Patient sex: M
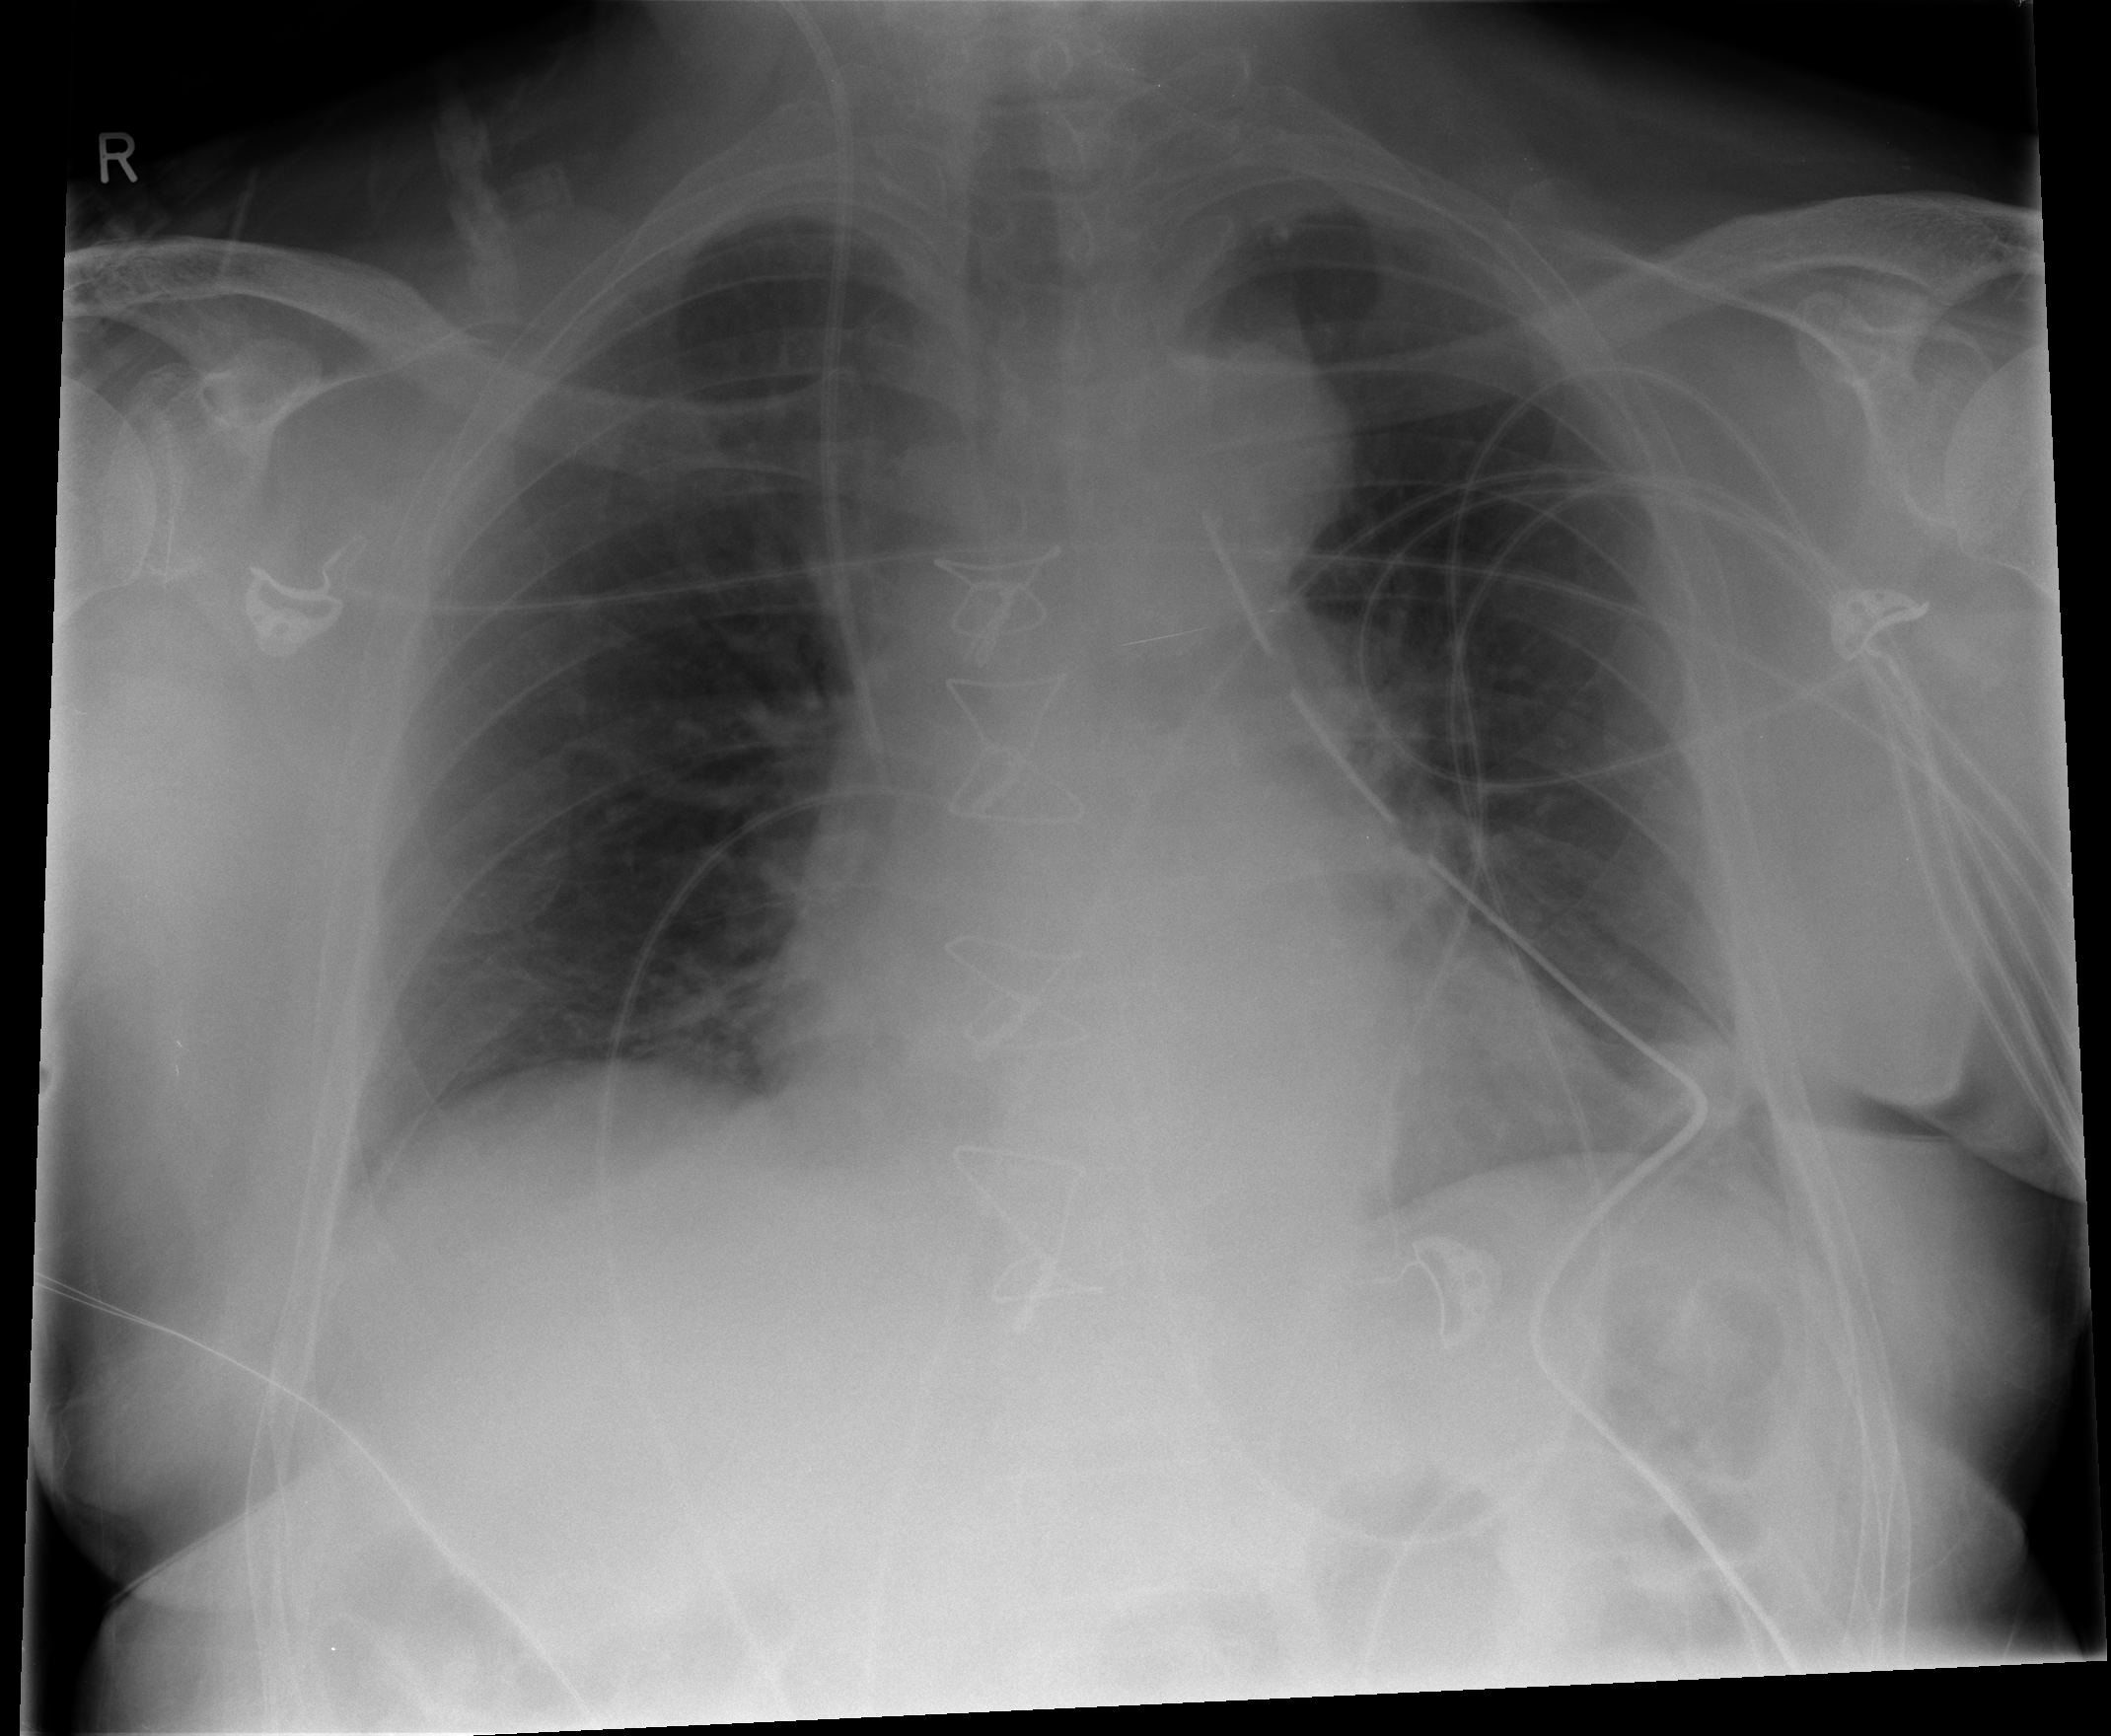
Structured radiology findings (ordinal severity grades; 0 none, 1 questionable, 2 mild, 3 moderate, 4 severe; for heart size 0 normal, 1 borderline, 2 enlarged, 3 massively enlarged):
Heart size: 2
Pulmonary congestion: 2
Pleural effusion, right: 0
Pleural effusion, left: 2
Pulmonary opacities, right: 0
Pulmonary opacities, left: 0
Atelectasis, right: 0
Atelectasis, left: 0